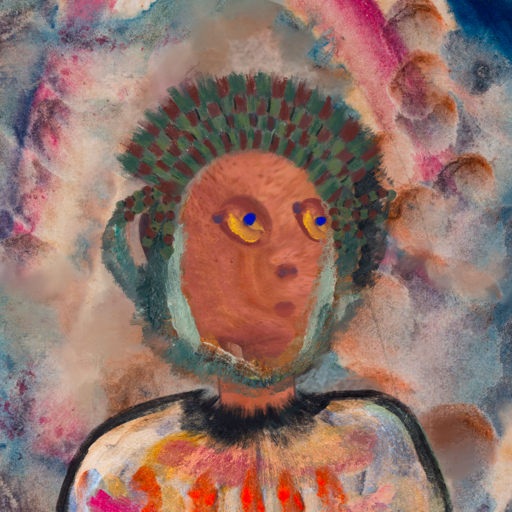
Background: Rupkatha, Head And Neck Side: Mother_And_Son_Mother, Face Side: Mother_And_Son_Son, Bust: Childish, Hair Side: Boggyland, Head Accessory: After_Raid_Crown, Second Necklace: Blank, Necklace: Blank, Baby: Blank